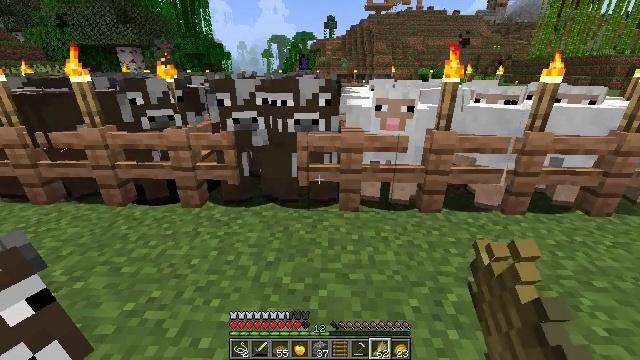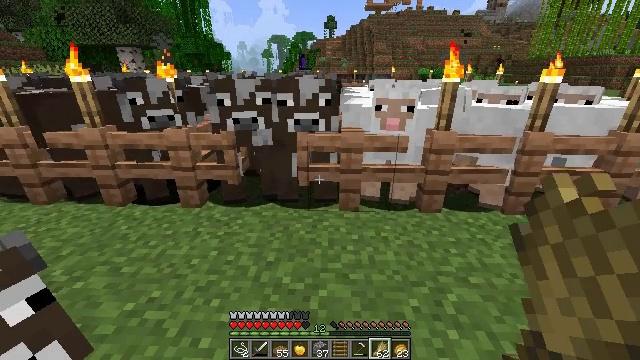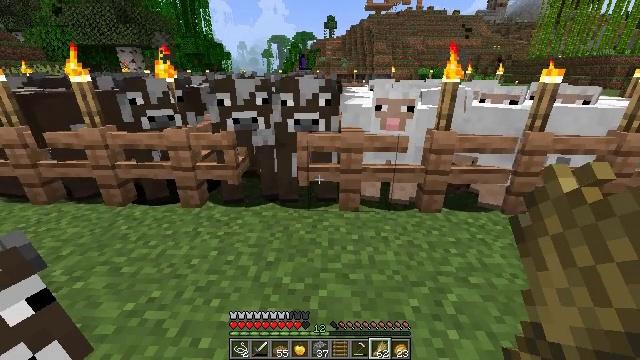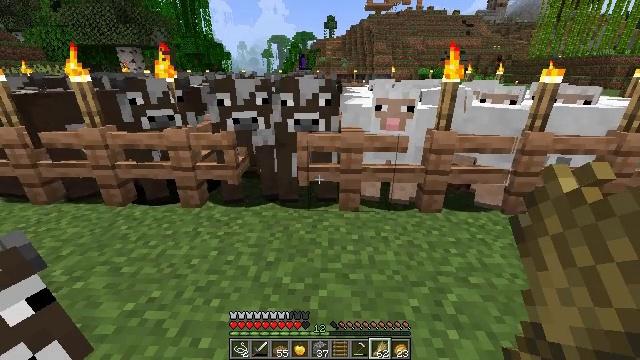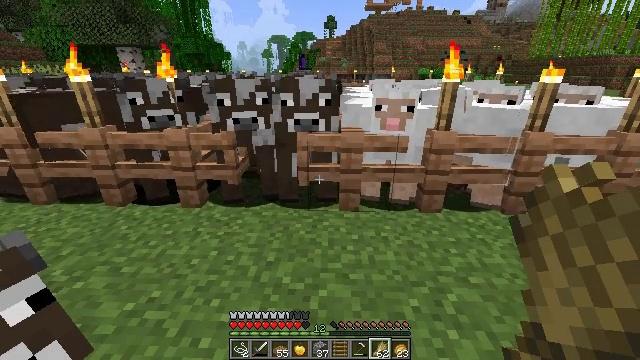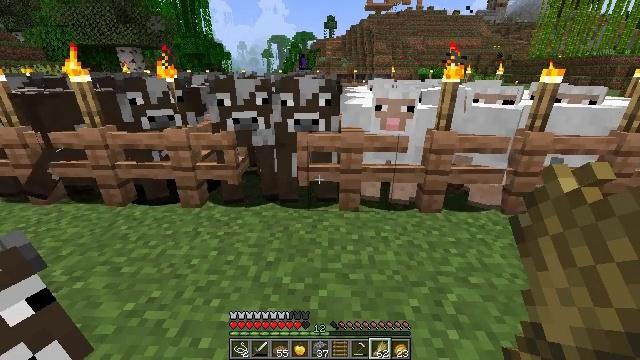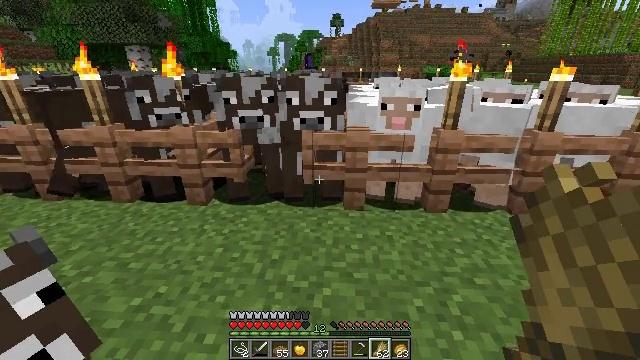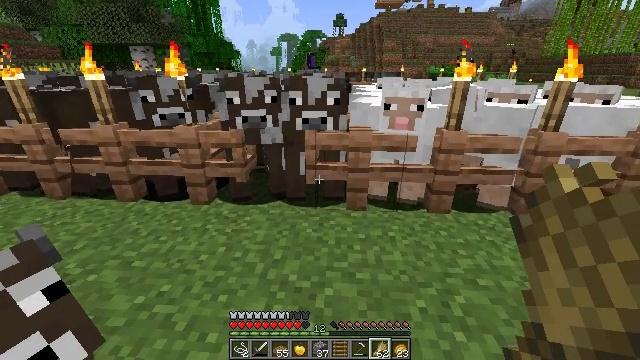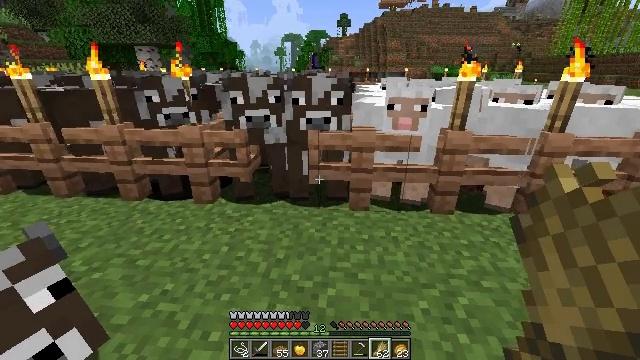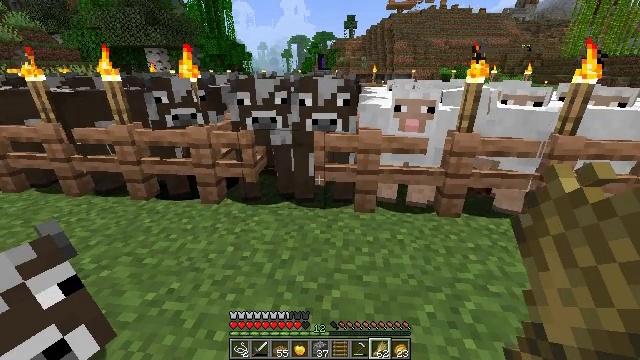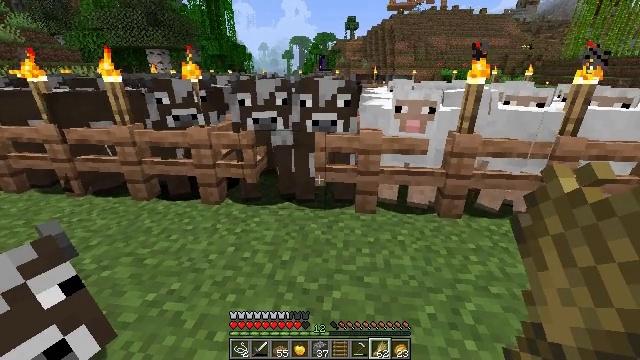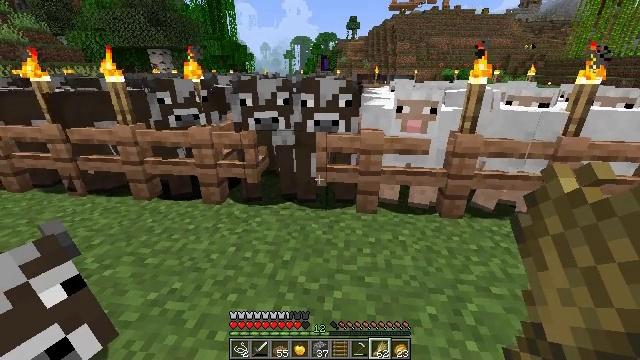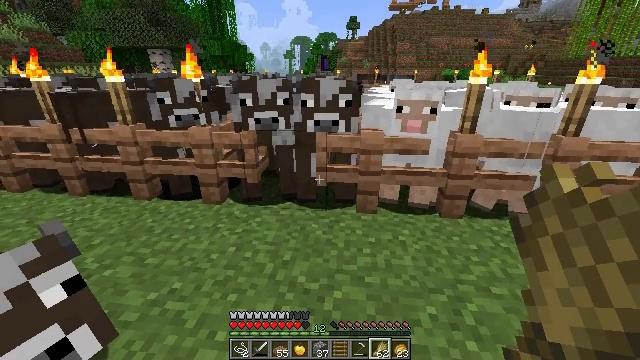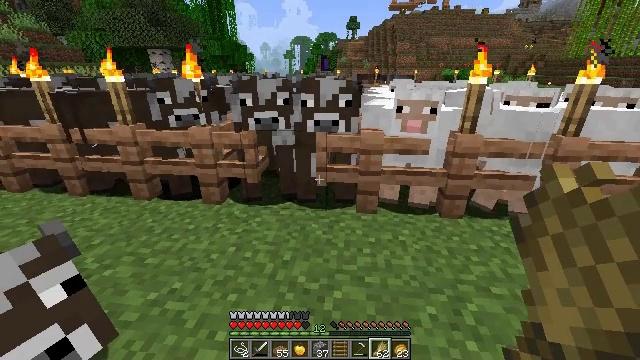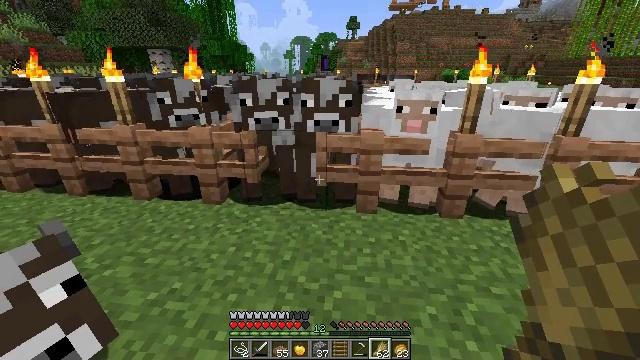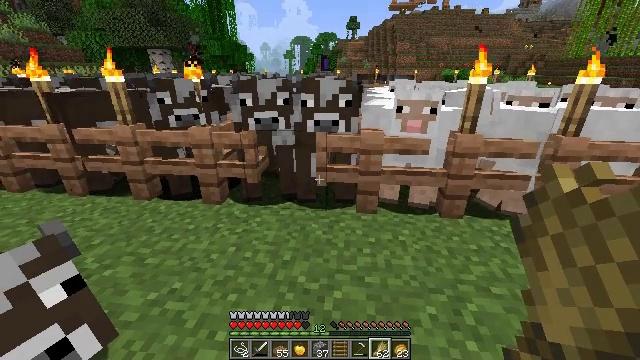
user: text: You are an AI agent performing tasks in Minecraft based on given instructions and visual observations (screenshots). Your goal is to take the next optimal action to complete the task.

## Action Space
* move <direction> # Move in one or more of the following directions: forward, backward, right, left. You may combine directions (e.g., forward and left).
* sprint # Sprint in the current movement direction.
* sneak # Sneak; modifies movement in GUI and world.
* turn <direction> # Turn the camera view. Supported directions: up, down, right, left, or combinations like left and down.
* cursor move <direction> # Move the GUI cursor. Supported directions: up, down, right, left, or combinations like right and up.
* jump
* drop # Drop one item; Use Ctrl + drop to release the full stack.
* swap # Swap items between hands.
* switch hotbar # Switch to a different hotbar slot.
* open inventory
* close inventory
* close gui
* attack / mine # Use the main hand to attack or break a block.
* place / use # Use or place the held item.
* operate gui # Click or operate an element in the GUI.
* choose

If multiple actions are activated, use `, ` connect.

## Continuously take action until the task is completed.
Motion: motion action
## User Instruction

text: Reclaim the jungle fence gate.
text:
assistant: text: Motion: no_op
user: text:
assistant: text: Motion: no_op
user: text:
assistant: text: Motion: no_op
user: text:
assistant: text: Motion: no_op
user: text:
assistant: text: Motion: no_op
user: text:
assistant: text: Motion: turn left
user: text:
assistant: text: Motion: no_op
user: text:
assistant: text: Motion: no_op
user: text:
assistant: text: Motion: turn left
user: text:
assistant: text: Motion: no_op
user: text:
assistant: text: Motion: no_op
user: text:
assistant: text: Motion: no_op
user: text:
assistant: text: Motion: no_op
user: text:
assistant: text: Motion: no_op
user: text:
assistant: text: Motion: no_op
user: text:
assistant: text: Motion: no_op
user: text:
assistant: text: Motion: no_op
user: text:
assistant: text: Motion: no_op
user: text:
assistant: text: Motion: no_op
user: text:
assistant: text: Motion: attack / mine
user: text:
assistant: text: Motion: attack / mine
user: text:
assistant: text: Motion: attack / mine
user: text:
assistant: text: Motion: attack / mine
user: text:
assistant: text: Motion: attack / mine
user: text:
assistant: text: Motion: attack / mine
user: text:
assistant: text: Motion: attack / mine
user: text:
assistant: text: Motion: attack / mine
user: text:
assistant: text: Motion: attack / mine
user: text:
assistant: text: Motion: attack / mine
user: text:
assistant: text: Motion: attack / mine